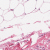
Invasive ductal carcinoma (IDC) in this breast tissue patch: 0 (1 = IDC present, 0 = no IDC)